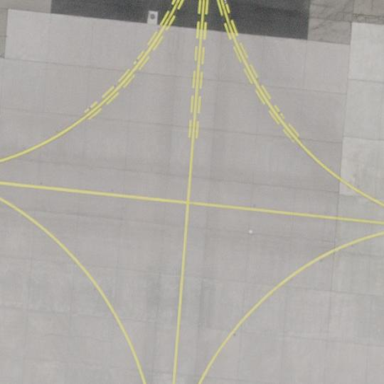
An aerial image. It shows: View of taxiway at the airport.